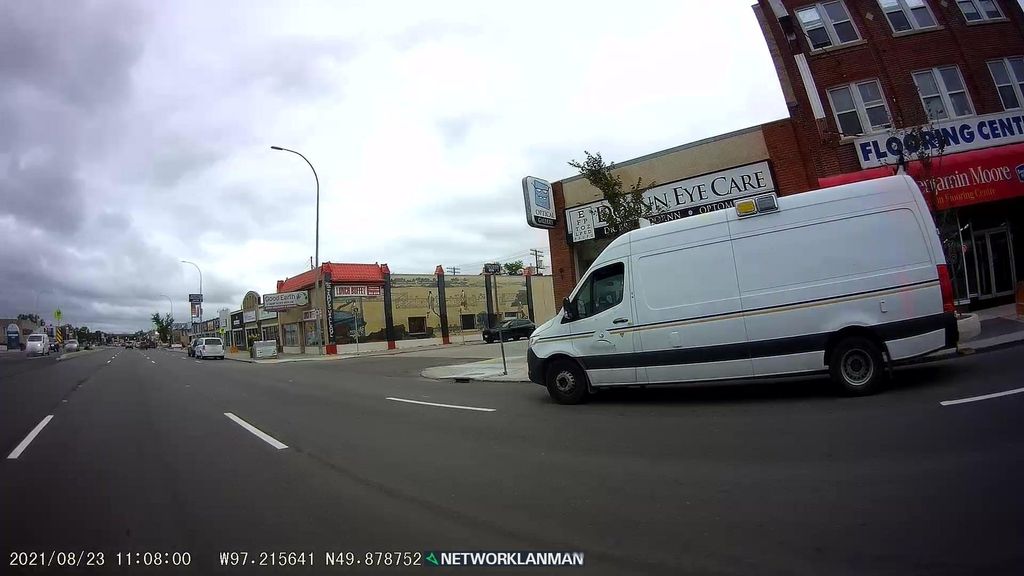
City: winnipeg